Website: bh-photo
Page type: account-selection
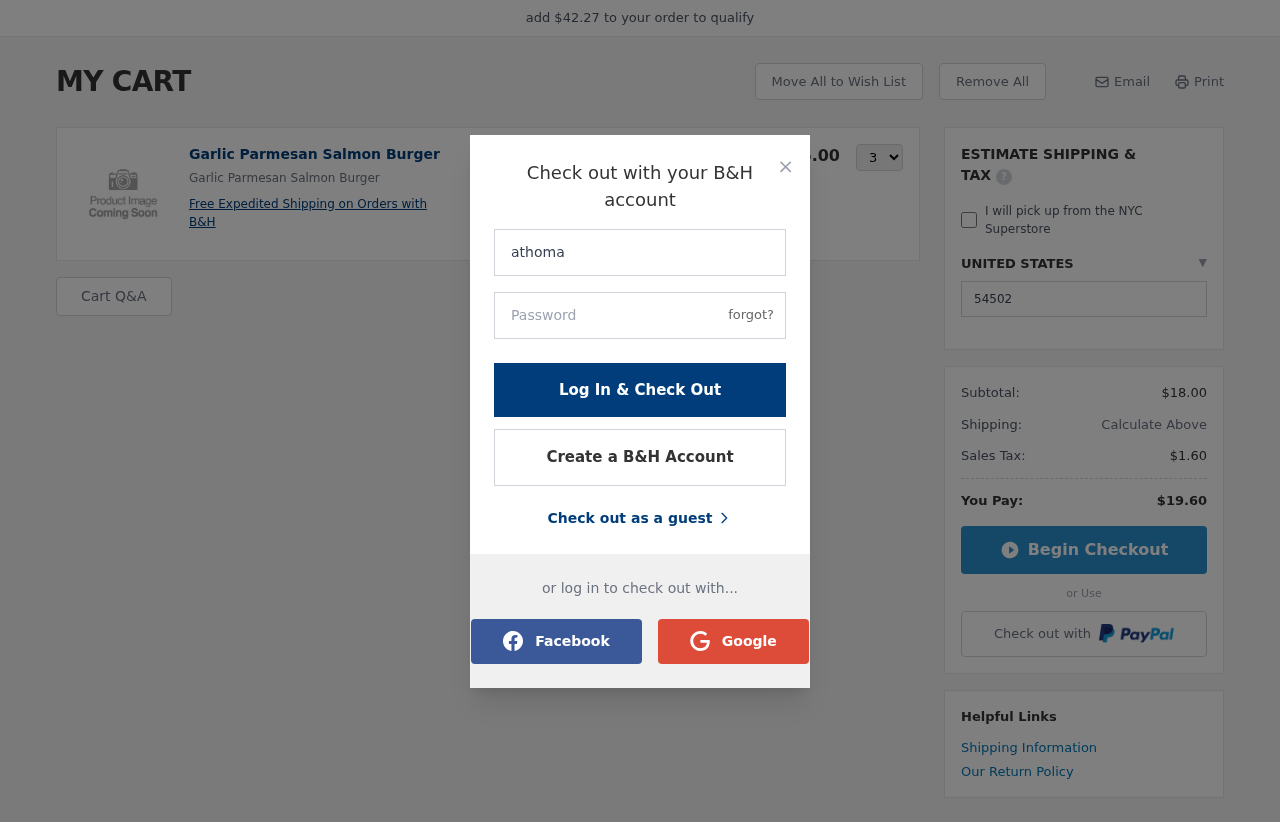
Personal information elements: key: PII_COUNTRY
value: UNITED STATES
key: PII_LOGIN_USERNAME
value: athomas507
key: PII_POSTCODE
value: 54502
Product elements: key: PRODUCT1_DESC
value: Garlic Parmesan Salmon Burger
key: PRODUCT1_NAME
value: Garlic Parmesan Salmon Burger
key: PRODUCT1_PRICE
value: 6
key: PRODUCT1_QUANTITY
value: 3
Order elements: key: ORDER_SUBTOTAL
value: $18.00
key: ORDER_TAX
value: $1.60
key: ORDER_TOTAL
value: $19.60
Other elements: key: AMOUNT_TO_QUALIFY
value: $42.27